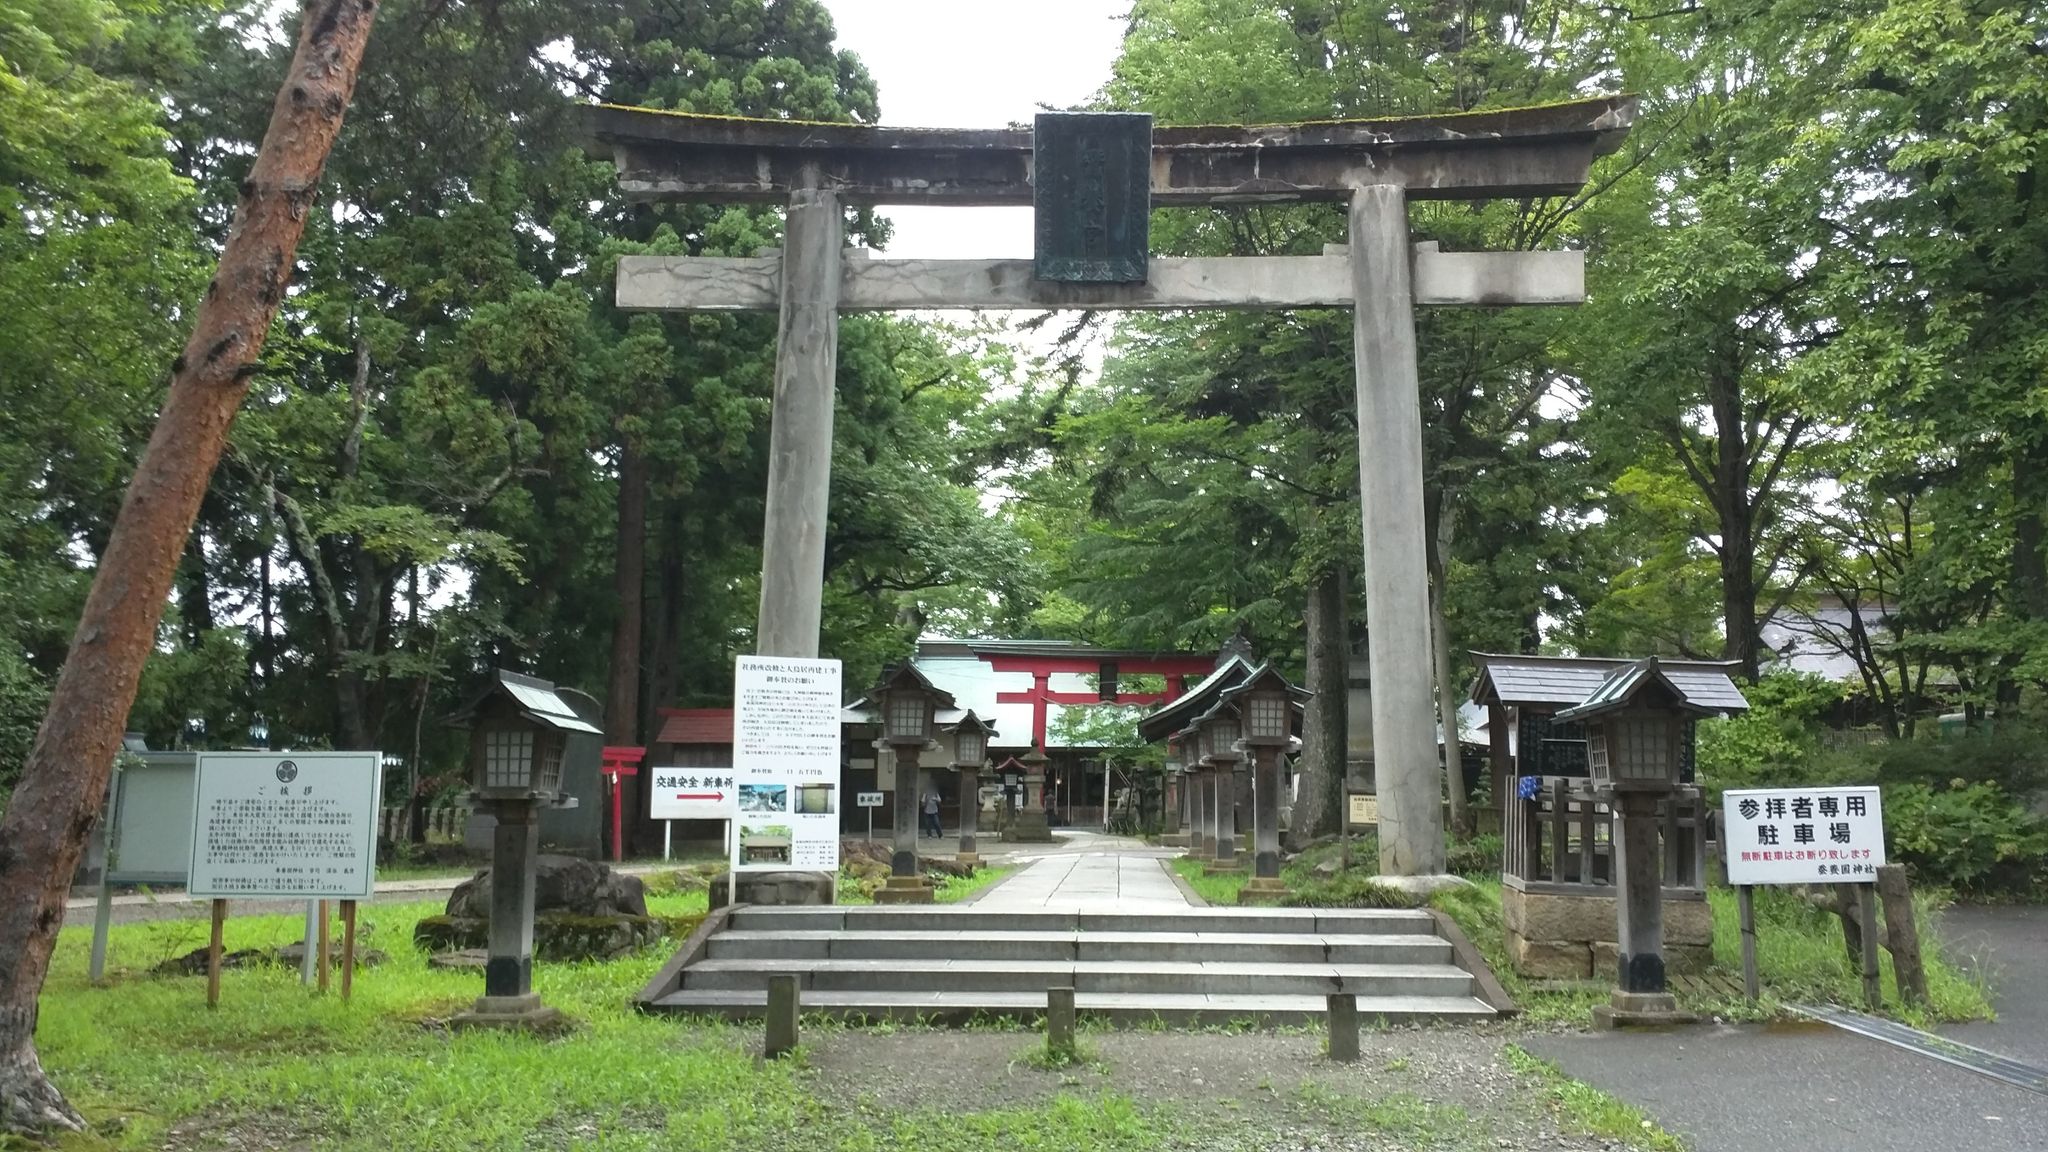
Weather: clear
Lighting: day
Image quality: good
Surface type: walking surface
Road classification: steps, footway, unclassified
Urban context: urban centre
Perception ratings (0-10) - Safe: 5.02, Lively: 6.52, Beautiful: 2.26, Boring: 2.31, Depressing: 2.38, Wealthy: 5.57